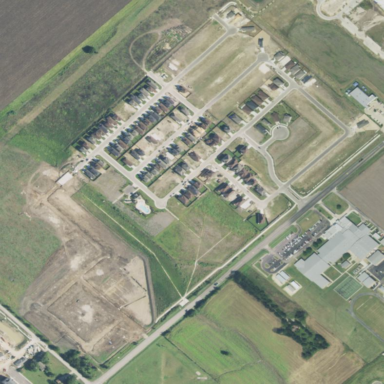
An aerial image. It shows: Residential area within subdivision.